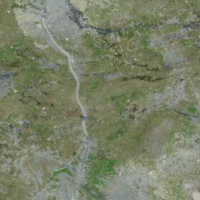
EUNIS habitat code: 31
Species observed at this site:
Silene acaulis